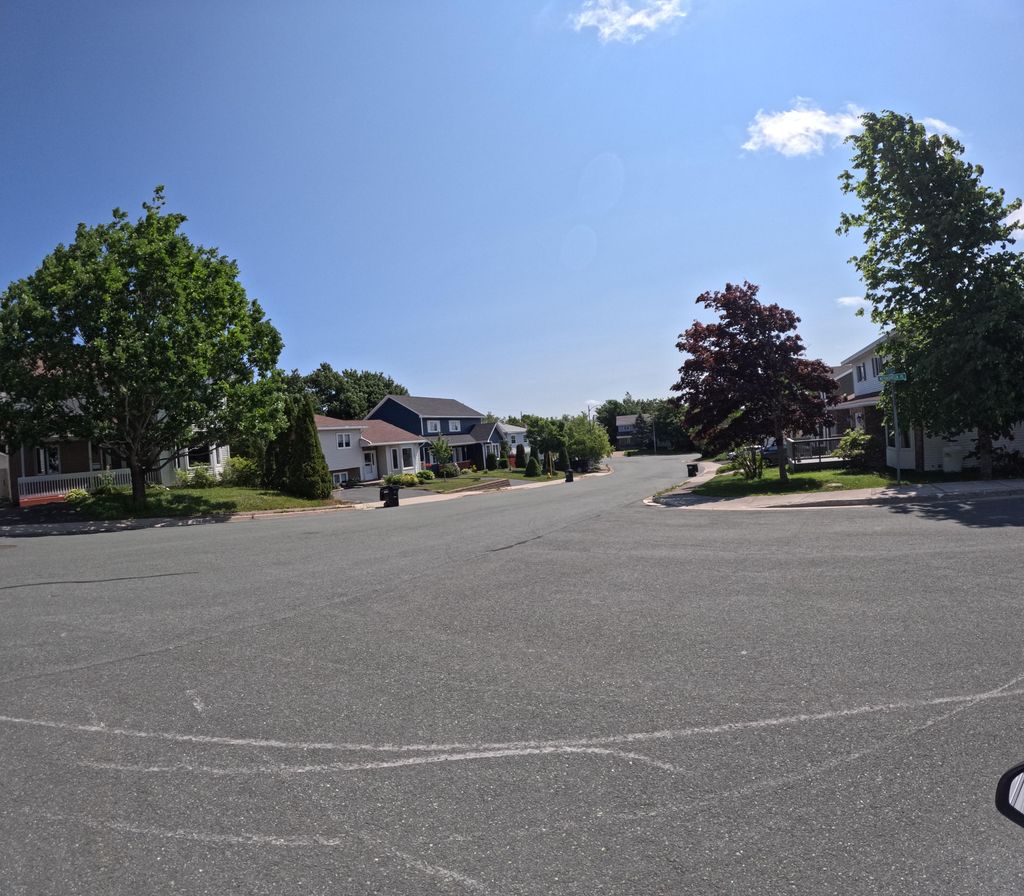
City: st_johns